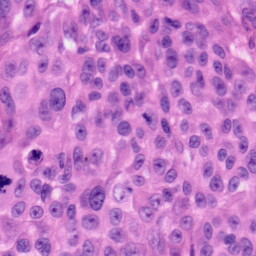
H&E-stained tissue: Skin